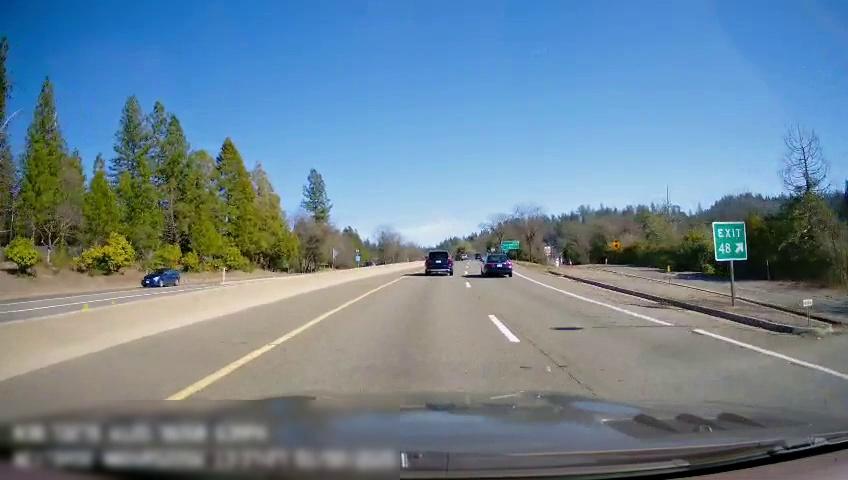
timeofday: Day
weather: Sunny
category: Drivable Space
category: Drivable Space
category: Vehicles | SUV
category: Vehicles | Car
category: Vehicles | Car
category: Lanes | Current Lane
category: Lanes | Current Lane
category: Lanes | Alternate Lane
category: Lanes | Opposite Lane
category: Lanes | Opposite Lane
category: Traffic | Signs
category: Traffic | Signs
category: Traffic | Signs